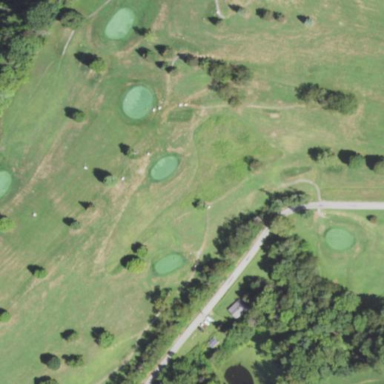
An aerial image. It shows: Grassy area designated as golf fairway.